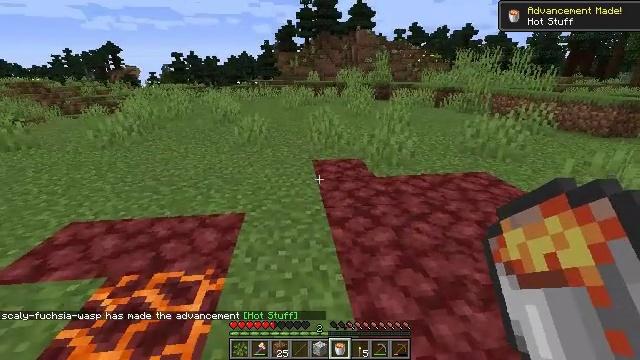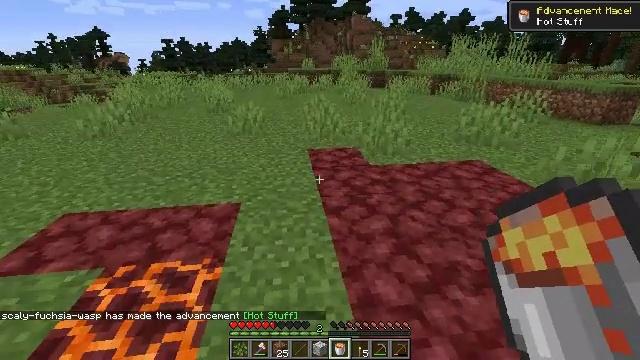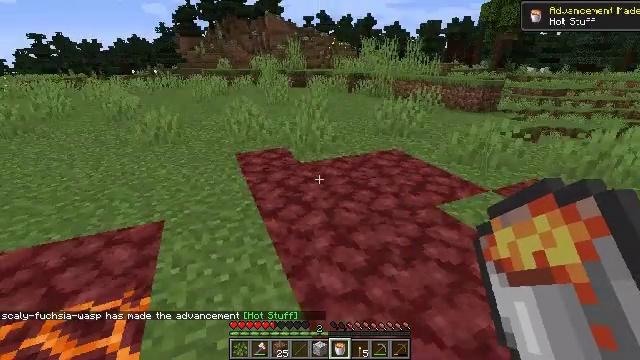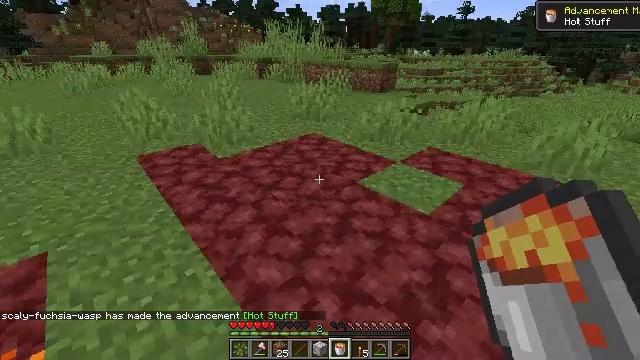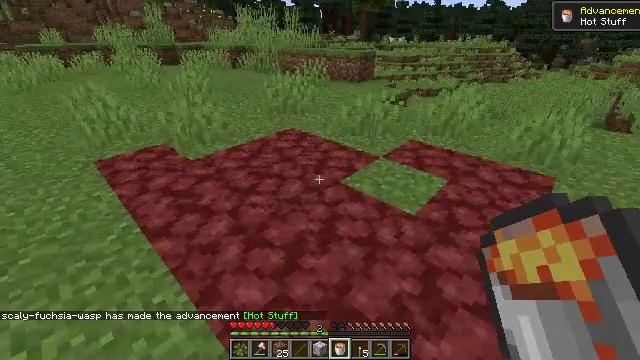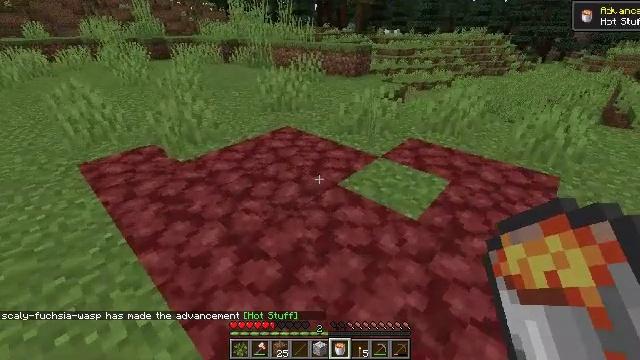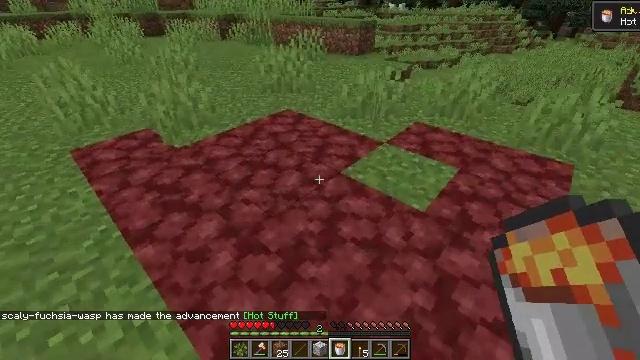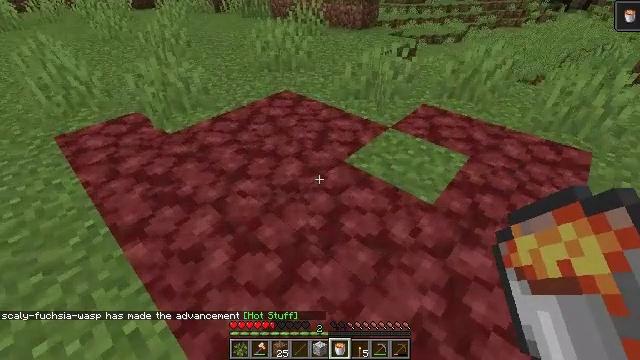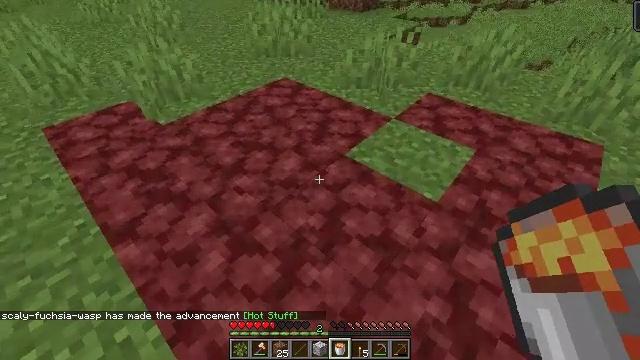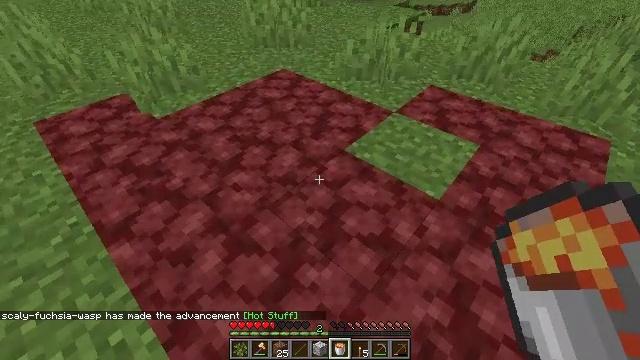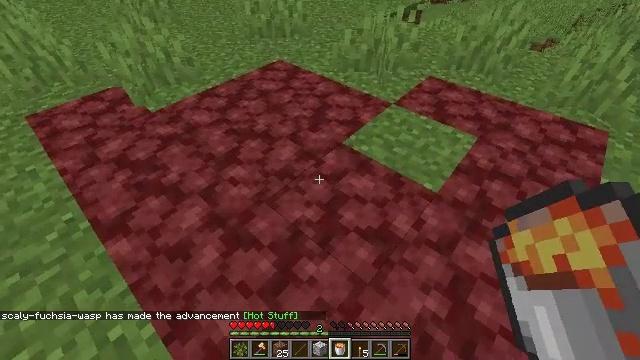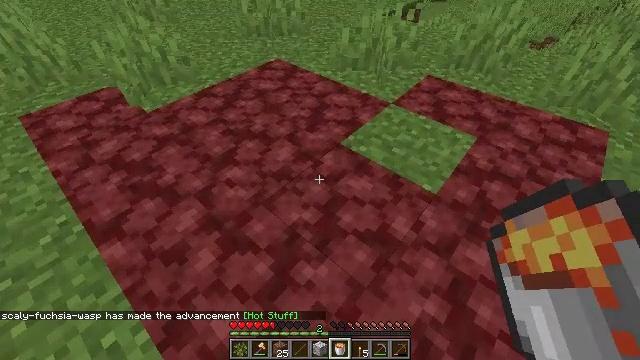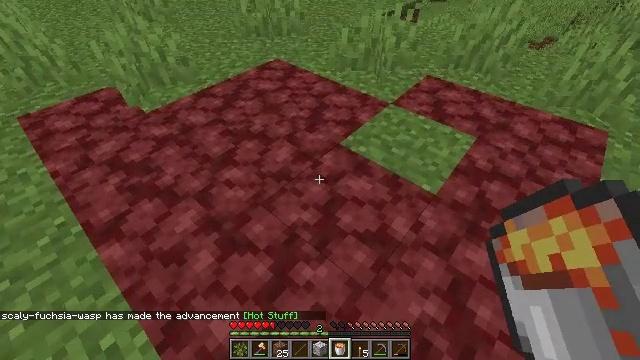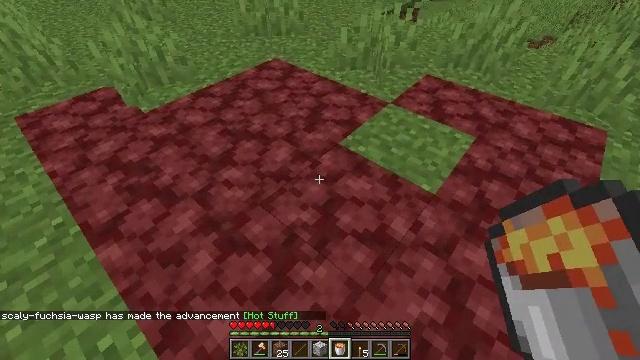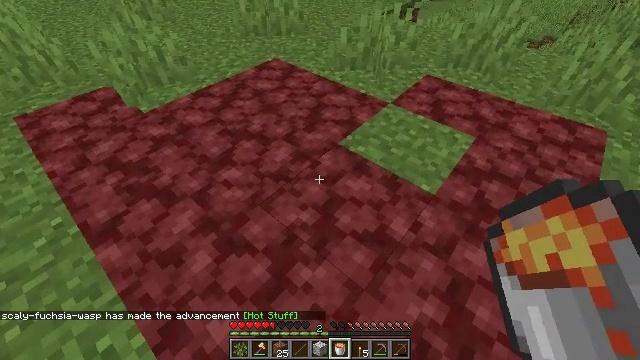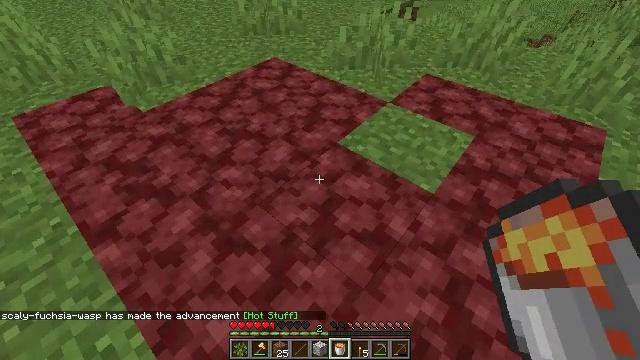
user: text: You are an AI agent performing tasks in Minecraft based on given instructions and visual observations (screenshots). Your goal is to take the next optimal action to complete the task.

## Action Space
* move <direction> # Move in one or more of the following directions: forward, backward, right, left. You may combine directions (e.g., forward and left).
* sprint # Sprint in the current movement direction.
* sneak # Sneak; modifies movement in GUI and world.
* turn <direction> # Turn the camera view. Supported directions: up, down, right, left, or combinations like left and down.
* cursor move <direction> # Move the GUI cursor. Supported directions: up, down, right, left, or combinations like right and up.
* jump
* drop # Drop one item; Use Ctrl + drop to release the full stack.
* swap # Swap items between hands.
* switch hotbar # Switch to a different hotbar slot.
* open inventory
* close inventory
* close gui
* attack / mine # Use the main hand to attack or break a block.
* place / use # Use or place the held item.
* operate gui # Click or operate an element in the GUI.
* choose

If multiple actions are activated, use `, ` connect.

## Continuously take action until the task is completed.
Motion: motion action
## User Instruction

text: Break the netherrack block.
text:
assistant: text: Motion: turn right and down
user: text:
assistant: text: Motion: turn right
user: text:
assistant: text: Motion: move forward, turn right and down
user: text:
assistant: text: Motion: move forward, turn right and down
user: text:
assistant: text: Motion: move forward, turn right and down
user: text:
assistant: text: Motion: move forward, turn down
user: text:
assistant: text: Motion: move forward, turn down
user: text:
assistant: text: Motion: turn down
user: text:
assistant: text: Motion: turn down
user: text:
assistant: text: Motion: turn down
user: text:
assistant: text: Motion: no_op
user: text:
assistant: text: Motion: no_op
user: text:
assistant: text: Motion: no_op
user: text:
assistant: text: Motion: no_op
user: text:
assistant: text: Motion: no_op
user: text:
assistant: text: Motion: no_op
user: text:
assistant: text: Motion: no_op
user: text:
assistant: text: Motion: no_op
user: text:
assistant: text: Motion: no_op
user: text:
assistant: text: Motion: no_op
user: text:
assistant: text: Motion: no_op
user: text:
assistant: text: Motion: no_op
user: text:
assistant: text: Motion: no_op
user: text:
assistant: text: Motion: no_op
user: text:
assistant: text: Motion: no_op
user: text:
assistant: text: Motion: no_op
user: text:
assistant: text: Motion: no_op
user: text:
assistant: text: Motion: no_op
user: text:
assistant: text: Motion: no_op
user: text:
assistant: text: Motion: no_op